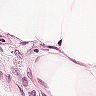
Metastatic tissue present: no